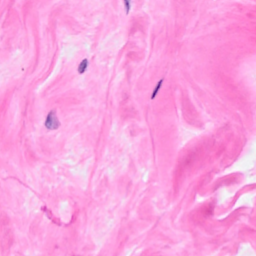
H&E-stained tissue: Breast